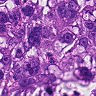
Metastatic tissue present: yes